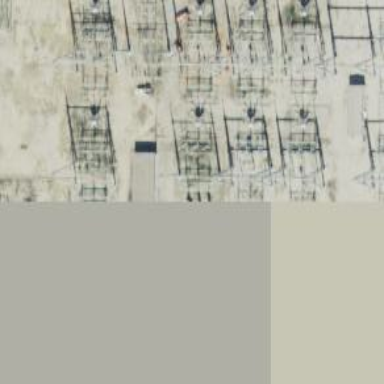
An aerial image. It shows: Switch used for power control.